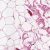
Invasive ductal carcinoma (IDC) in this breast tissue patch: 0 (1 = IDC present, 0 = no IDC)